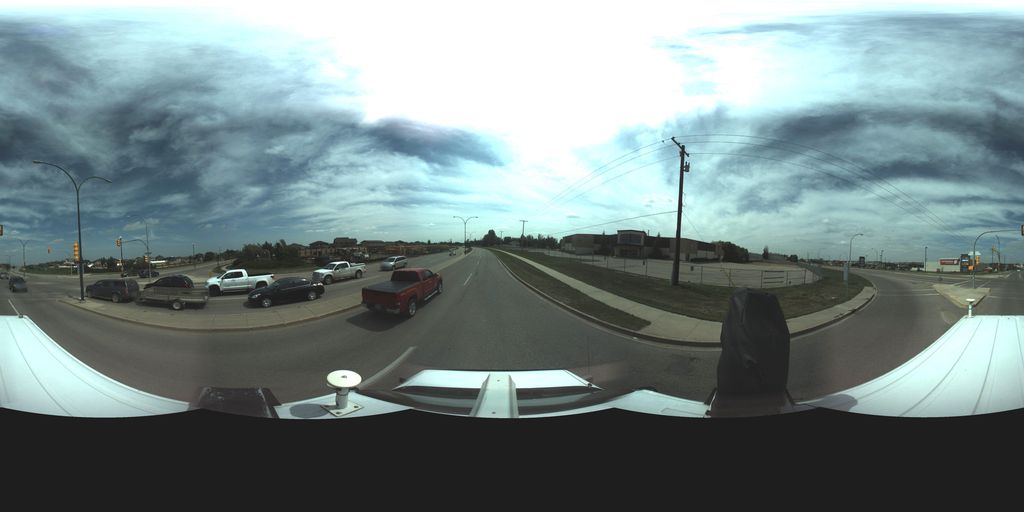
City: saskatoon